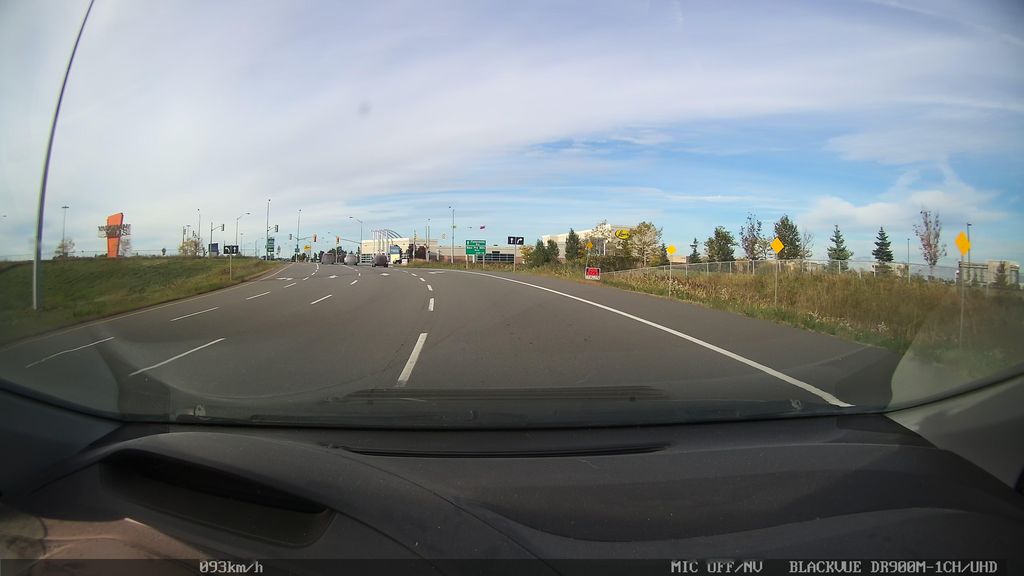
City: toronto